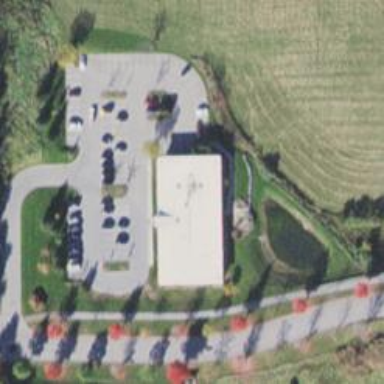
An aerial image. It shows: Healthcare clinic.